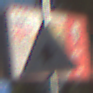
Verkehrszeichen: Vorfahrt
Umgebung: Outdoor, Urban
Tageszeit: MorningAfternoon
Wetter: Clear
Licht: Natural
Jahreszeit: NotSpecified
Kontrast: HighContrast